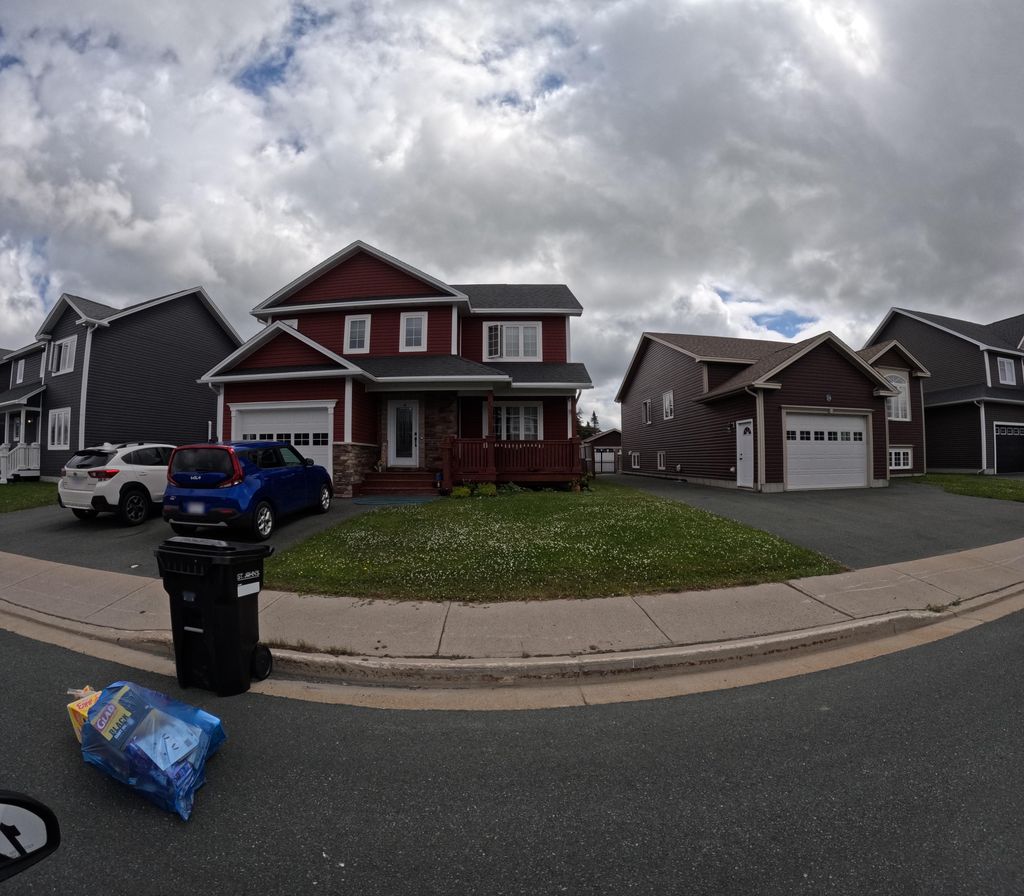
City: st_johns